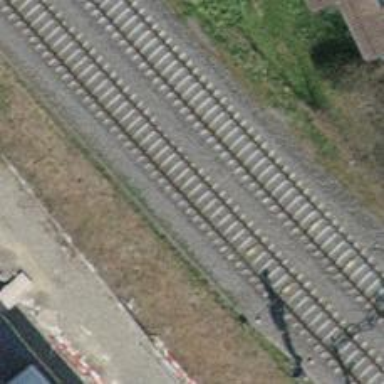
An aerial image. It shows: Single railway track with electrification through contact line.